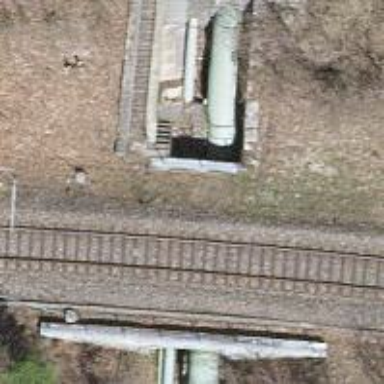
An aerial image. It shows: Pipeline structure.